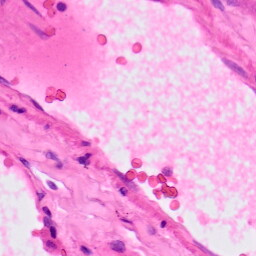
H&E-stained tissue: Lung